Question: I'm missing subdirectories of my project in PyCharm 2.0, what can I do to get them back?

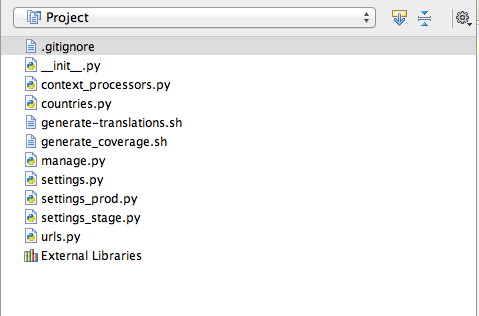
Answer: Such problem can be caused by incorrect conversion of the project format, in case you've used EAP/beta versions. Check the '.idea/modules.xml' file contents. You may need to delete the '.idea' directory and set up the project from scratch to resolve it.